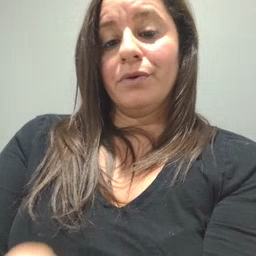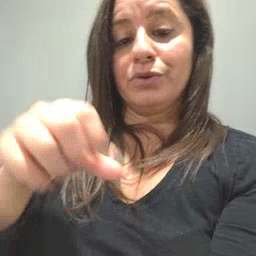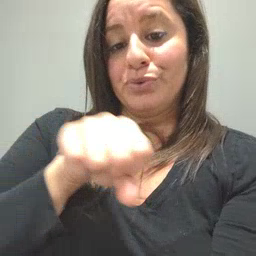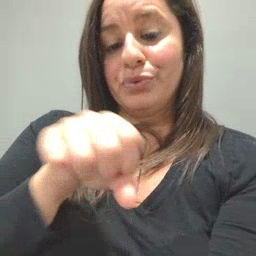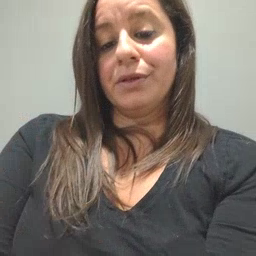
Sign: shoe